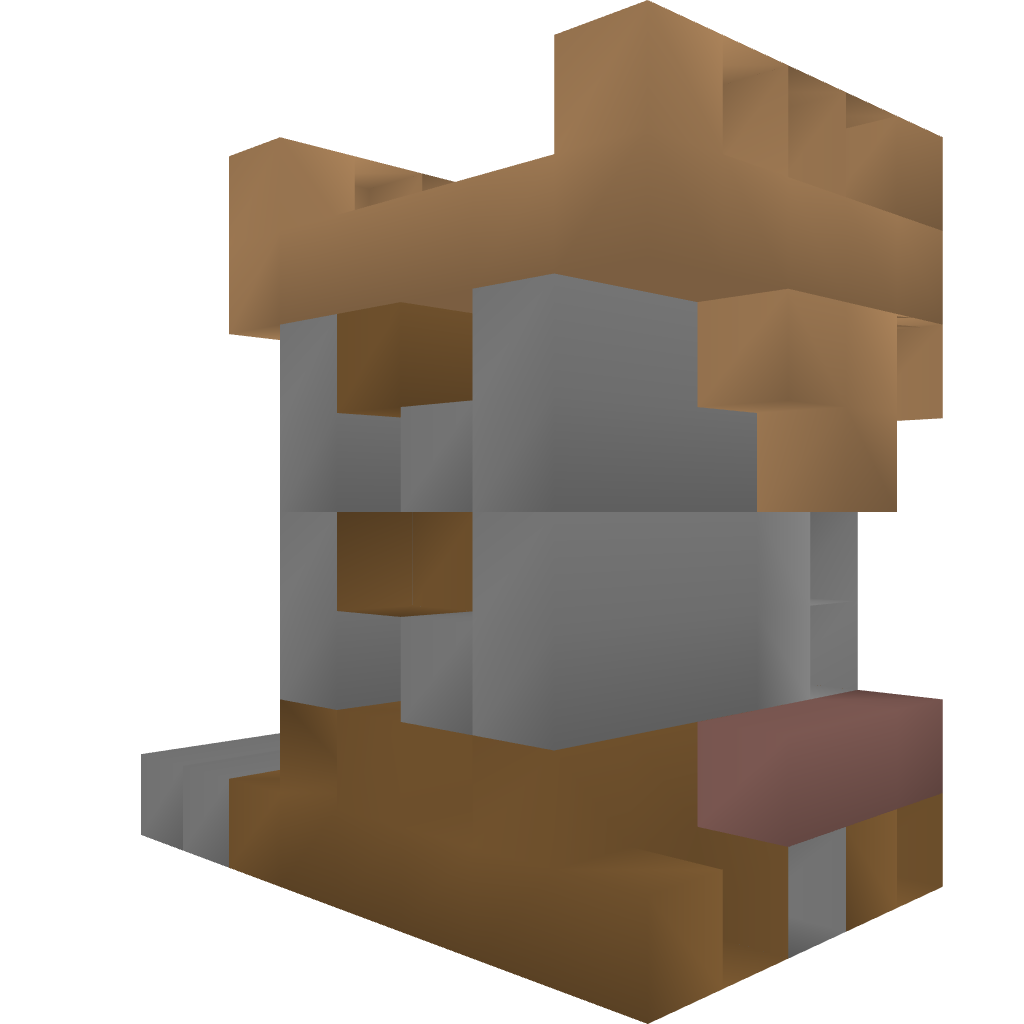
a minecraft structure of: Wall: Segment bad low quality